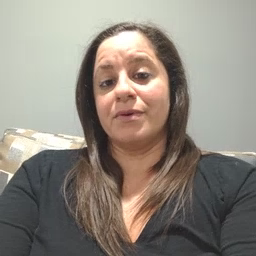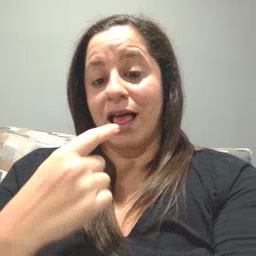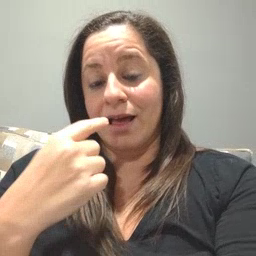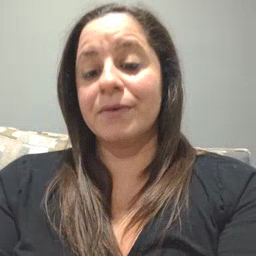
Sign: tongue